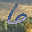
Label: 6